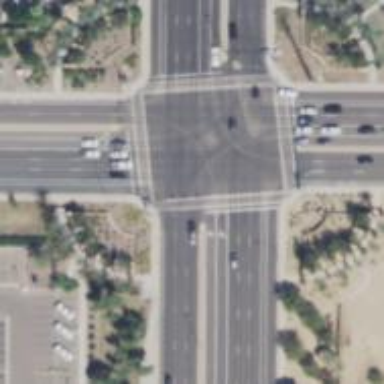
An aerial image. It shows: Crossing on footway.